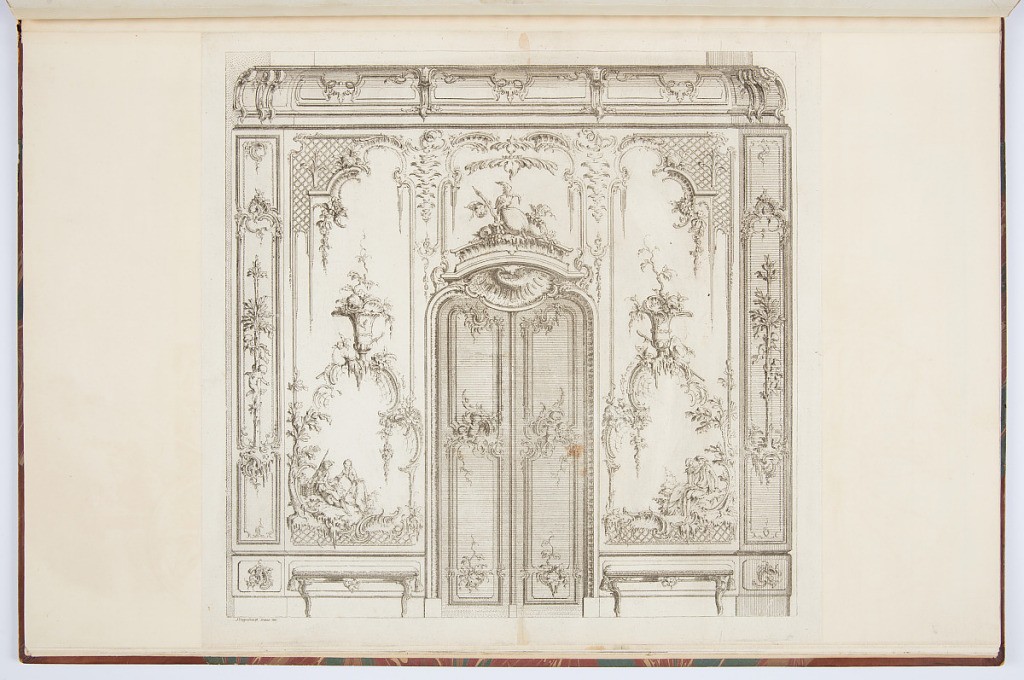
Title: Elevation of a Decorated Interior
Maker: Johann Michael Hoppenhaupt II, German, 1709–ca. 1778
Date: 1753
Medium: Etching and engraving on white laid paper tipped into cream laid paper
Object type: Bound print
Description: Elevation of an interior with a set of double doors at the center. The walls are richly decorated with rocaille ornamentation, including motifs such as pastoral scenes, hanging vines, leaves, trees, s- and c-curves, putti. The plate is signed.